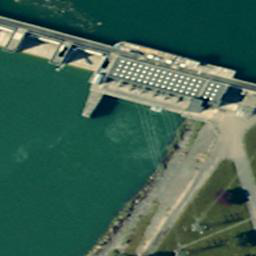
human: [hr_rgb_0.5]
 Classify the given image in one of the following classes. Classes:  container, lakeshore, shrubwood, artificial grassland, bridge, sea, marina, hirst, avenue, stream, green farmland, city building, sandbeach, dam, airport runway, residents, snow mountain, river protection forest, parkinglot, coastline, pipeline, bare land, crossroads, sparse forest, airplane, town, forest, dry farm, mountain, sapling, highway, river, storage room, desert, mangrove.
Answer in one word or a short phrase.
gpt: dam